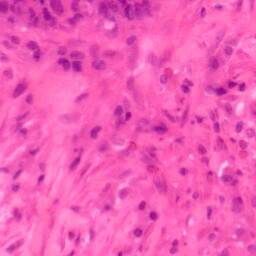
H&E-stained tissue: Colon